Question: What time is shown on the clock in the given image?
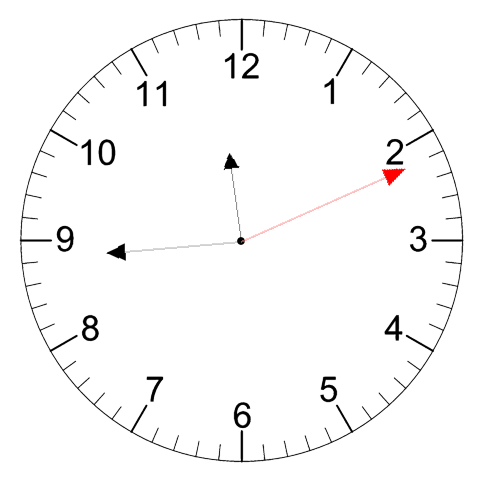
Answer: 11:44:11